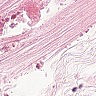
Metastatic tissue present: no